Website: bh-photo
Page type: cart
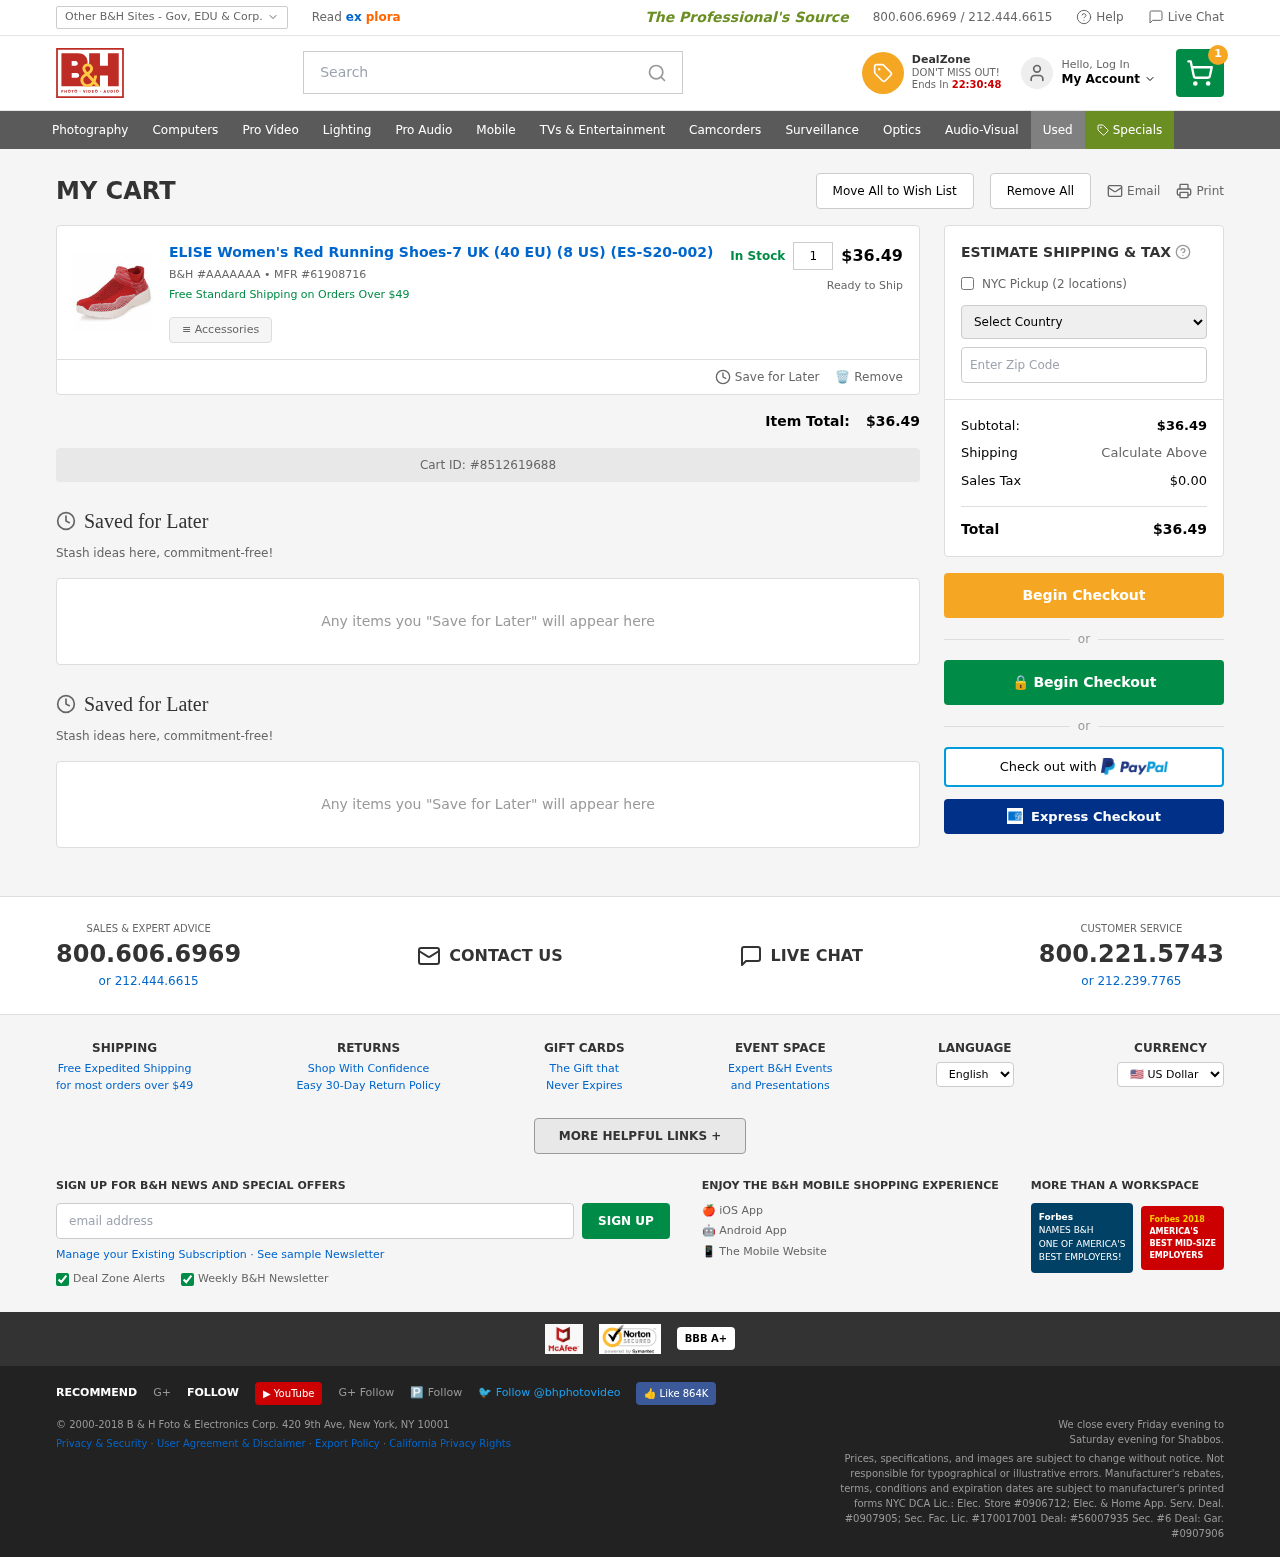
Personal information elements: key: PII_COUNTRY
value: United States
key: PII_EMAIL
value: brandon.wagner@yahoo.com
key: PII_POSTCODE
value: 72709
Product elements: key: PRODUCT1_NAME
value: ELISE Women's Red Running Shoes-7 UK (40 EU) (8 US) (ES-S20-002)
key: PRODUCT1_QUANTITY
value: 1
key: PRODUCT1_SKU
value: AAAAAAA
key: PRODUCT1_MFR
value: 61908716
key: PRODUCT1_SUBTOTAL
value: $36.49
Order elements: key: ORDER_NUM_ITEMS
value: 1
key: ORDER_SUBTOTAL
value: $36.49
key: ORDER_ID
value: #8512619688
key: ORDER_TAX
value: $0.00
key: ORDER_TOTAL
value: $36.49
Search elements: key: HEADER_SEARCH
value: Search